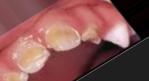
Condition: Caries